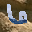
Label: 6